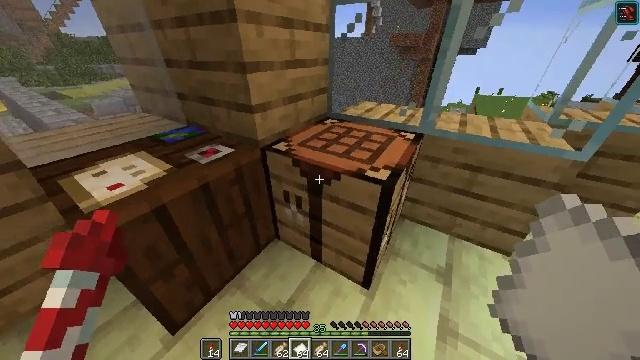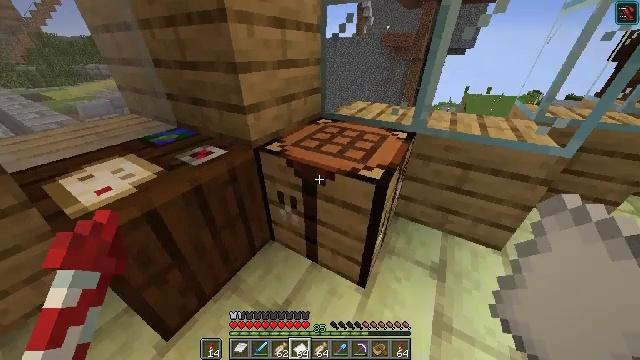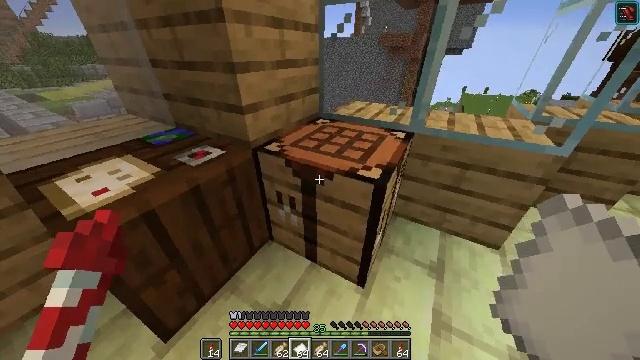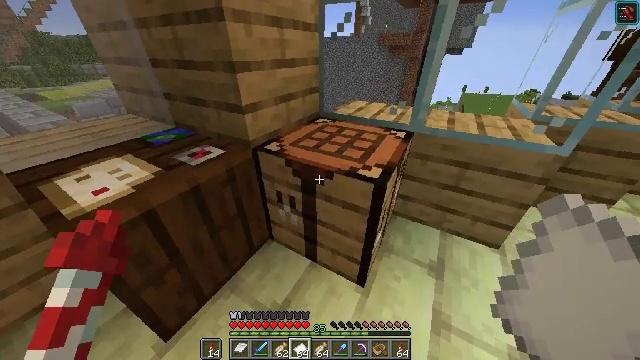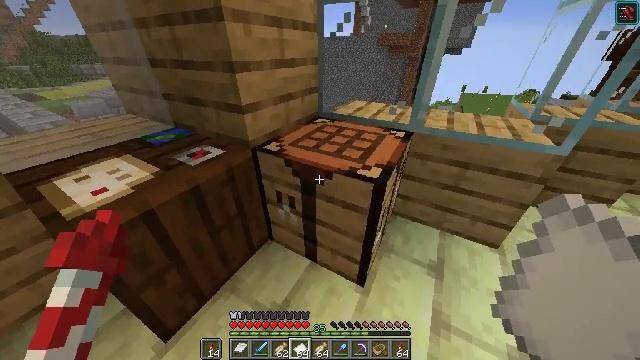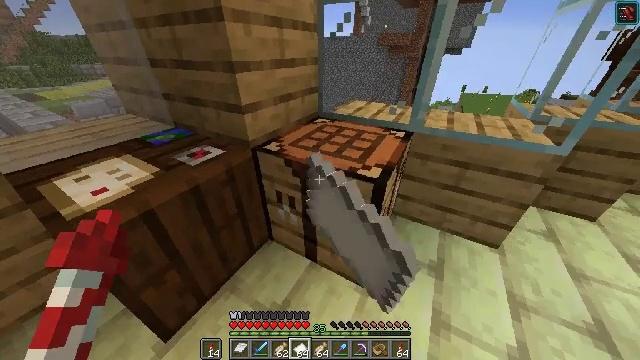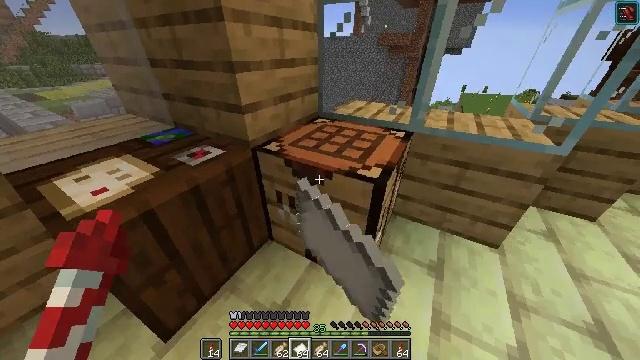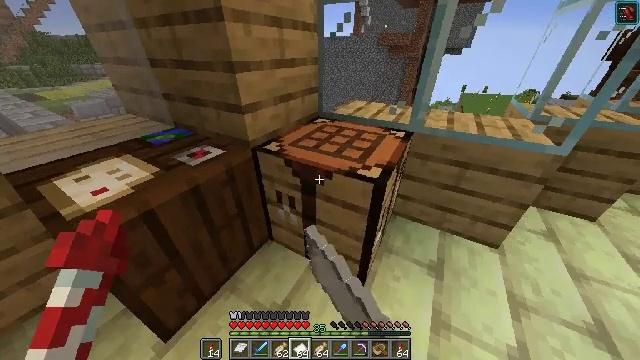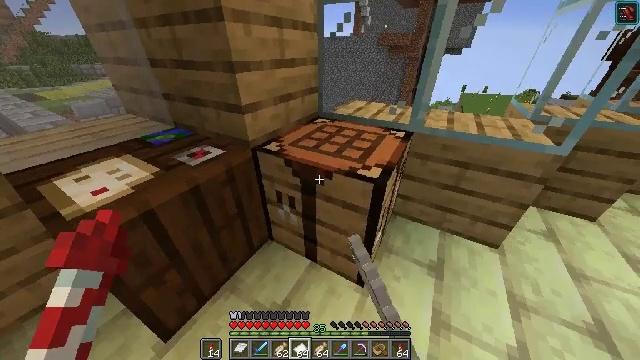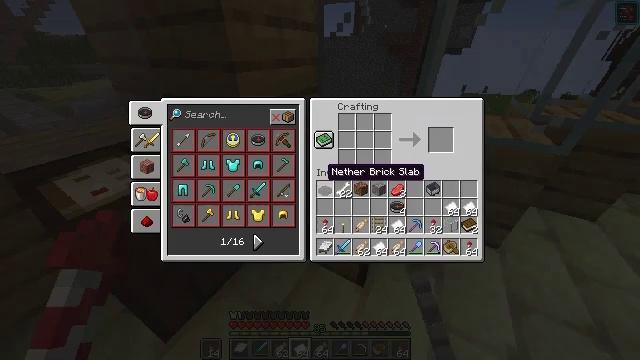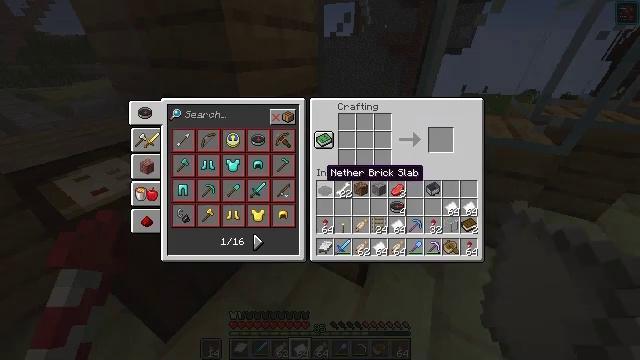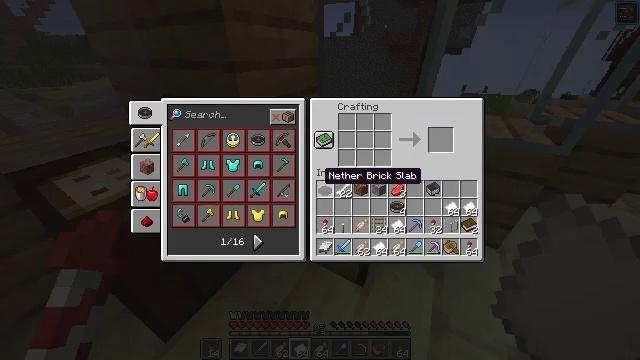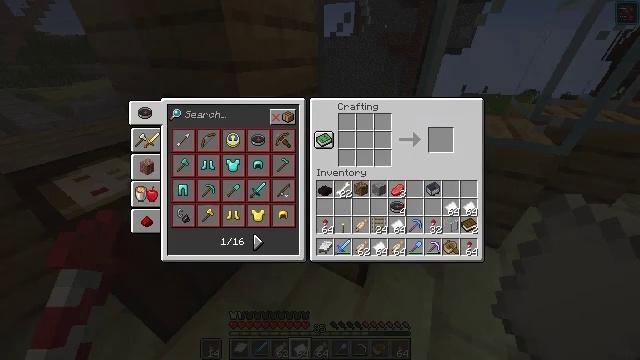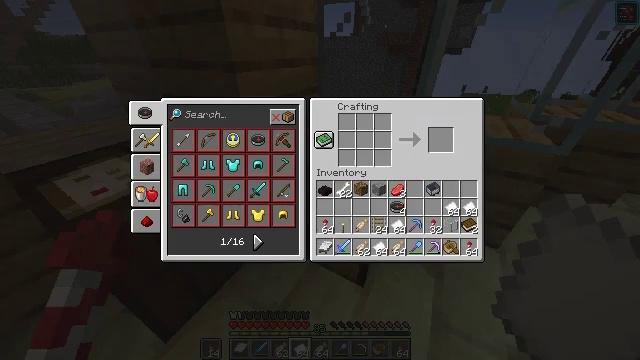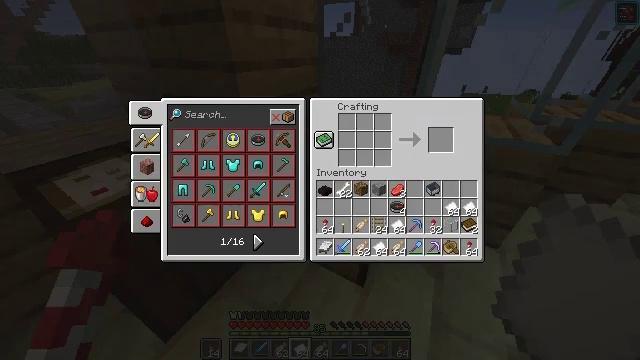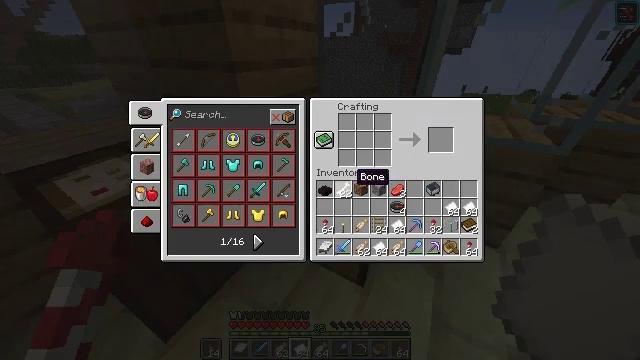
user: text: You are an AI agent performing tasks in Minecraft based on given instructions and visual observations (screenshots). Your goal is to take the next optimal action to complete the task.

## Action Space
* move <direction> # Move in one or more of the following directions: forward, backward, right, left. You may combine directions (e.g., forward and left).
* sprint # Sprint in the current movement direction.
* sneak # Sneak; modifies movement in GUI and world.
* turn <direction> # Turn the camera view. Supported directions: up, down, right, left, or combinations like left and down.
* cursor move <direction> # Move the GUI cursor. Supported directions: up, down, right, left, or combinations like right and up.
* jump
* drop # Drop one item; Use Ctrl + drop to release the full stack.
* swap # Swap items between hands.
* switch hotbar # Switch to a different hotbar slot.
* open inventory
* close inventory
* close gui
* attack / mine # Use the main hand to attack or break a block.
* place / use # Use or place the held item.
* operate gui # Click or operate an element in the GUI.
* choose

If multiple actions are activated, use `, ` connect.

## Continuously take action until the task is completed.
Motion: motion action
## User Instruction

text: Make a map using a crafting table.
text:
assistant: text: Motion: turn right
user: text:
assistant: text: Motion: no_op
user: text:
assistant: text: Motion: no_op
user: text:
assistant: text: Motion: use / place
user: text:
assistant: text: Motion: use / place
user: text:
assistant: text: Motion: no_op
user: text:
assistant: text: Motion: no_op
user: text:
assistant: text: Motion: no_op
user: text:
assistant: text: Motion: open gui
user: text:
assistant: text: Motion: no_op
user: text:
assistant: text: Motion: no_op
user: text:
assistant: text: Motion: no_op
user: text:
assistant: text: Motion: no_op
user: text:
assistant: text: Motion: no_op
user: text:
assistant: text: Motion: cursor move right and up
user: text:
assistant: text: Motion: no_op
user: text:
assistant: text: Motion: no_op
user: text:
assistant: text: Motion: no_op
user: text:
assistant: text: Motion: turn left and down, close gui
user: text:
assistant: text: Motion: turn left and down, open inventory
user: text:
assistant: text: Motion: turn left
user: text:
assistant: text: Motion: no_op
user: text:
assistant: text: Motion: use / place
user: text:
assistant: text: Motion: use / place
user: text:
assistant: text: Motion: no_op
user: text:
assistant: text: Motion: no_op
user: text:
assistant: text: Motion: no_op
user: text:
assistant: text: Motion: no_op
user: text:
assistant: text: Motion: no_op
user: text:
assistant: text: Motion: close inventory